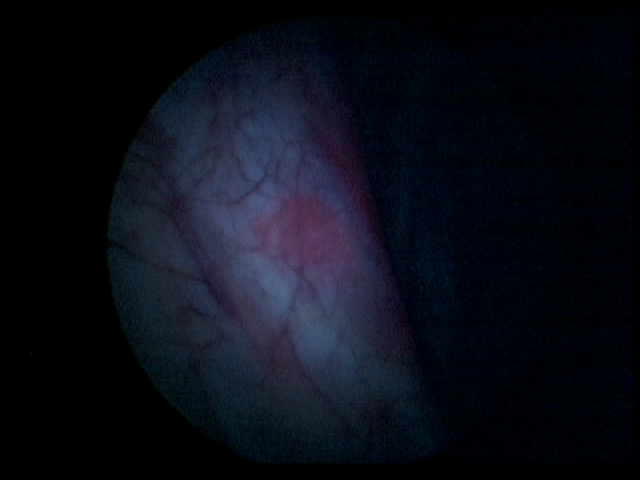
Modality: BLC
Class: Non-malignant
Subclass: InflammationNOS
Lesion: L2
Morphology: Non-papillary
Bladder cancer association: No